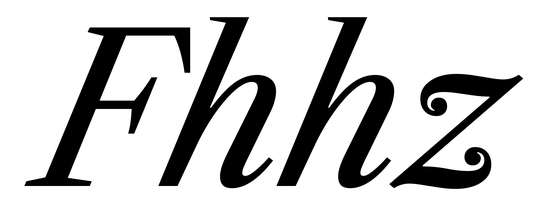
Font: LibreCaslonText-Italic_Italic